Question: After looking through the JTable API I didn't see anything about this but I didn't really know what to look for, anyways take a look at this picture:

See how the "Failed" in the Status column has a blue outline around it, indicating that it was the most recently selected/the mouse was over it when the user stopped dragging. I want to either be able to: 1) disallow the JTable to have a single last-selected-element or 2) be able to set it myself. How do I do that?
If it helps, the reason I want either one of those is that I am refreshing the table which means I need to reapply the selected rows, however when I do so this last-selected-element thing gets lost.
I would actually really rather disallow the JTable from having a "lead selection index" as it is called, how do I do that?
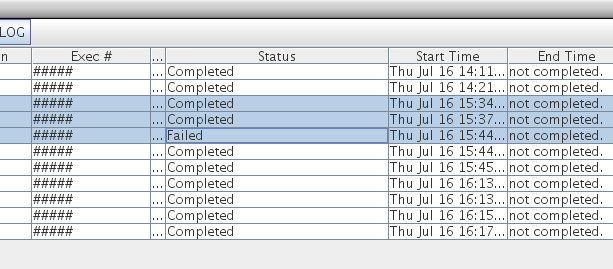
Answer: That cell indicates which cell has focus as indicated by the following methods:
'''
int row = table.getSelectedRow();
int column = table.getSelectedColumn();
'''
> I want to either be able to set it myself
You can set the selected cell and selected rows with code like:
'''
table.changeSelection(6, 2, false, false);
ListSelectionModel lsm = table.getSelectionModel();
lsm.setSelectionInterval(3, 6);
'''
or
'''
ListSelectionModel lsm = table.getSelectionModel();
lsm.setSelectionInterval(3, 6);
table.changeSelection(6, 2, false, true);
'''
Edit:
It appears you need to get the row/column from the appropriate selection model:
'''
int row = table.getSelectionModel().getLeadSelectionIndex();
int column = table.getColumnModel().getSelectionModel().getLeadSelectionIndex();
'''